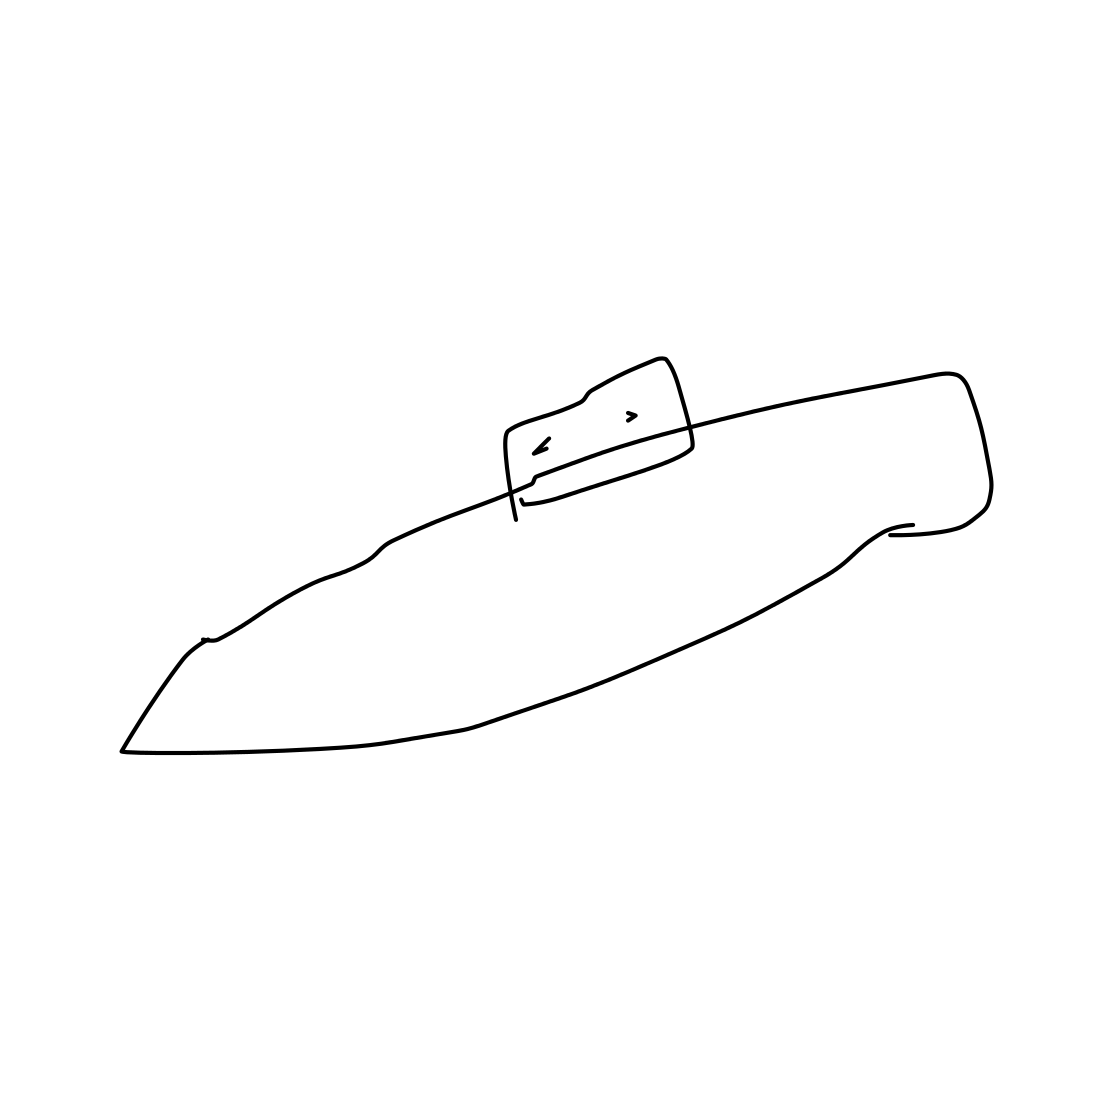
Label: submarine